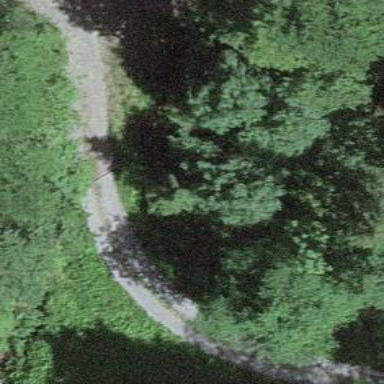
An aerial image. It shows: Culvert tunnel.